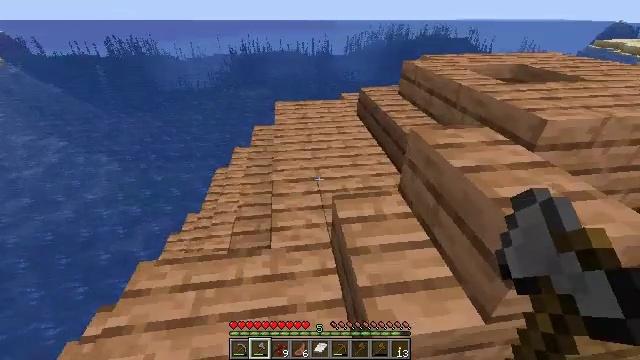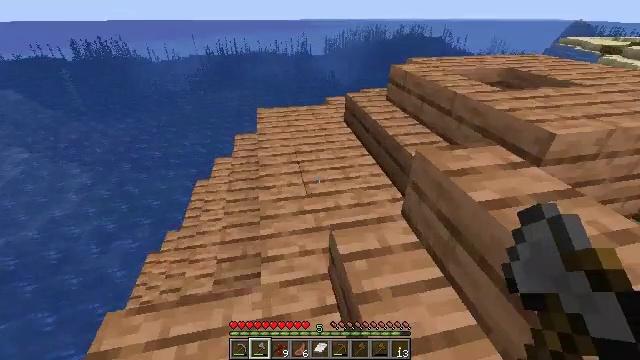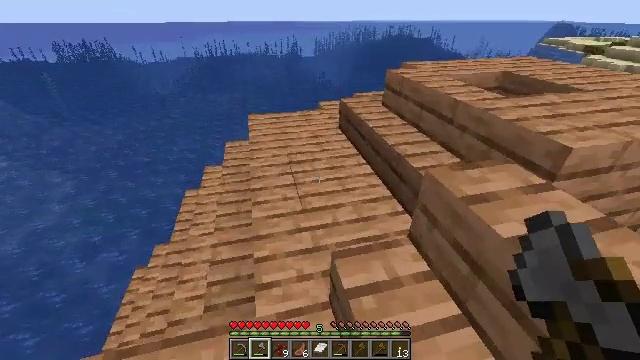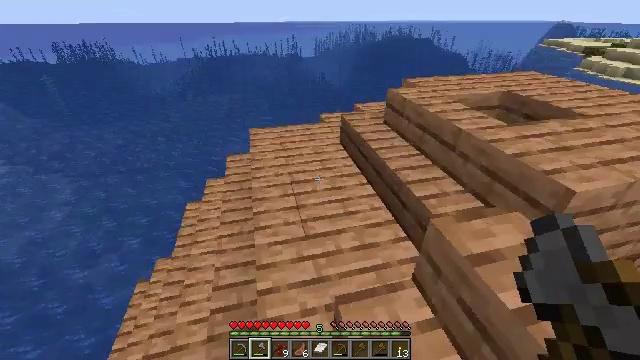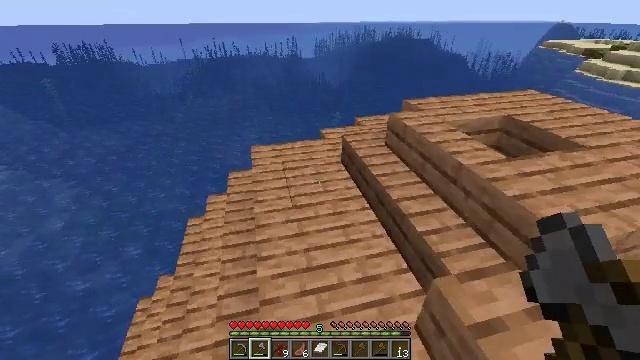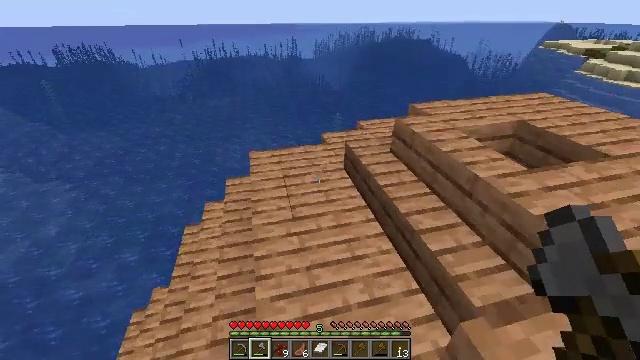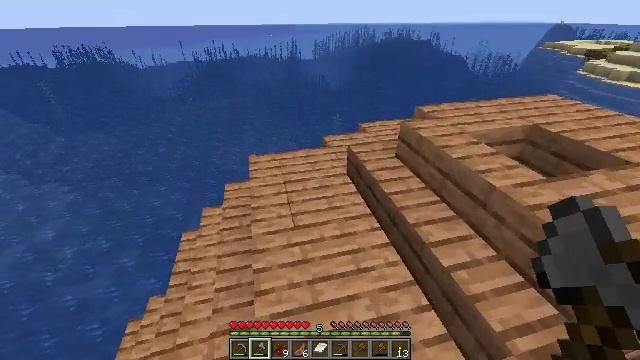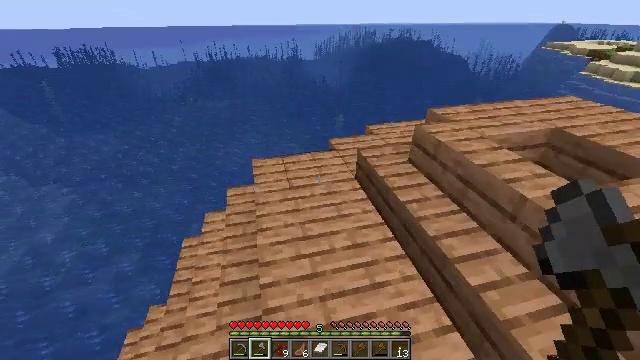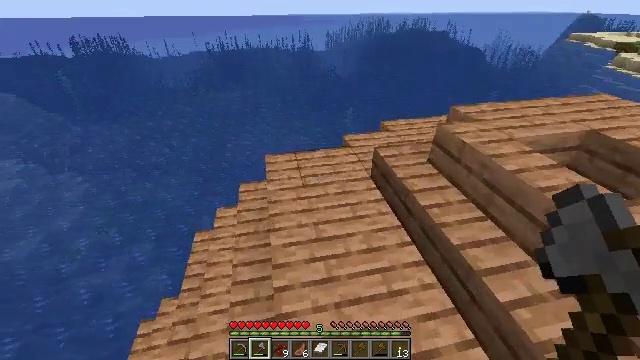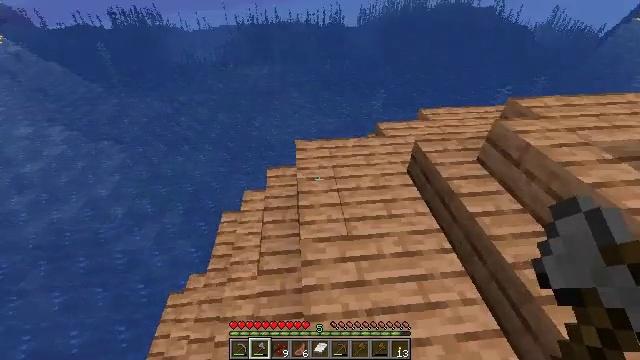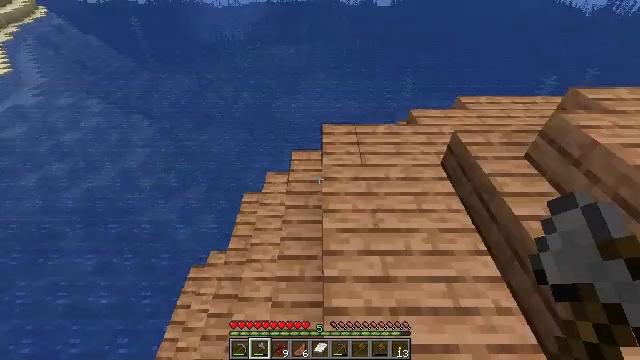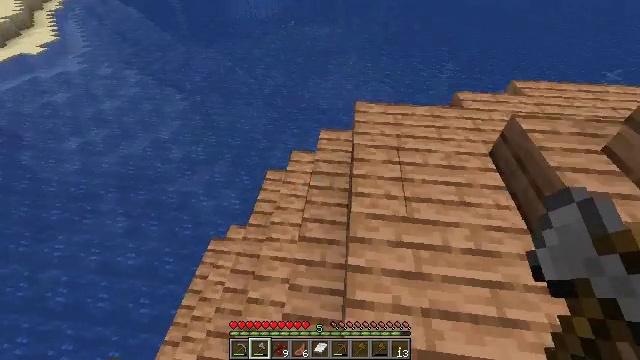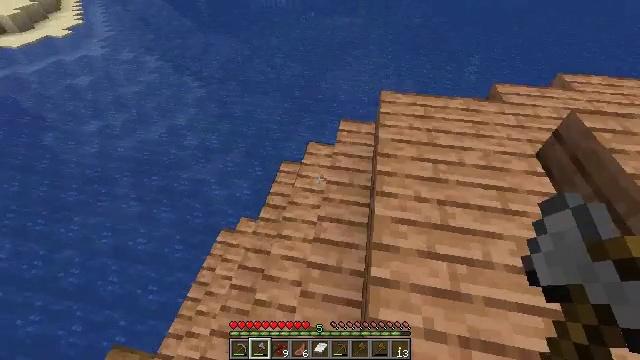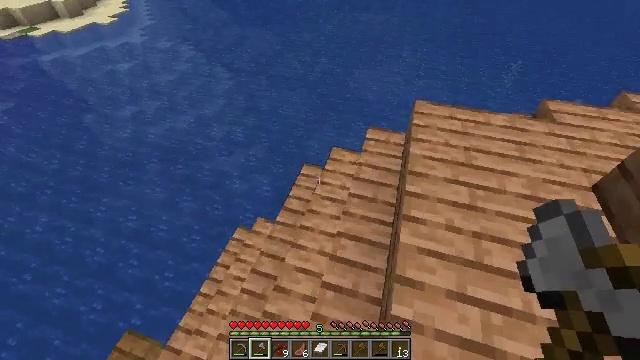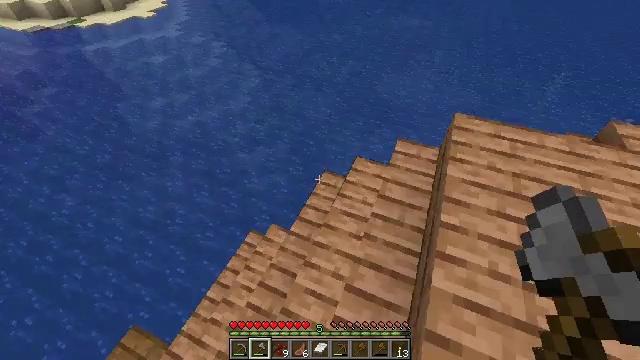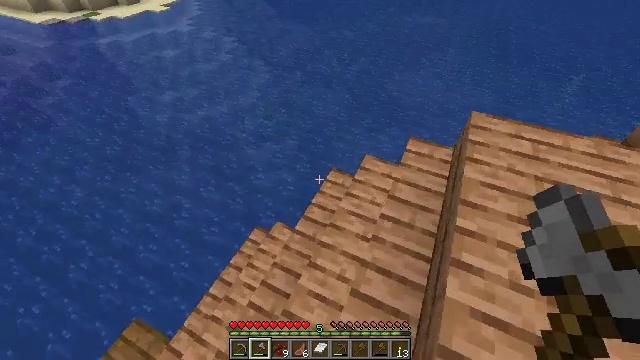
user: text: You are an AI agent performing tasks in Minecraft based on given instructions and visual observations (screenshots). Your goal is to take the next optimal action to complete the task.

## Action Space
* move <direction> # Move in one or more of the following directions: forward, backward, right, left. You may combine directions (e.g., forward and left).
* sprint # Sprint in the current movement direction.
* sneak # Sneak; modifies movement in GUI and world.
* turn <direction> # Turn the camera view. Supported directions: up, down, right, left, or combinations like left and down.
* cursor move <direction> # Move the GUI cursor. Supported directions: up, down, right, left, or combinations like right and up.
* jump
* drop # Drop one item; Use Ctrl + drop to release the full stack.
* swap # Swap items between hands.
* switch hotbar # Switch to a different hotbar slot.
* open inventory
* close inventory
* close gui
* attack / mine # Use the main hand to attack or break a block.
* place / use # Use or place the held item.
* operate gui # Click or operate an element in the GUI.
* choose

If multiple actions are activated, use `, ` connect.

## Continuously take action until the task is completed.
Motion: motion action
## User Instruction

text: Harvest spruce planks for building.
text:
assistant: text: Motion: move forward, turn right
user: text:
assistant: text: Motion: move forward, turn right
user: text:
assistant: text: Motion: move forward
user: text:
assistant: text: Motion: move forward
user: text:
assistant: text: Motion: move forward
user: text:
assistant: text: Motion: move forward and move left
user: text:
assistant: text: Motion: move forward and move left
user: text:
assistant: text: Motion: move forward and move left, turn left and down
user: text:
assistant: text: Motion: move forward and move left, turn left and down
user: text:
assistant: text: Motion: move forward and move left, turn left and down
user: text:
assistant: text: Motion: move forward, turn left and down
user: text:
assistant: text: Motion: move forward, turn left and down
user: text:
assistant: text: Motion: move forward, turn left
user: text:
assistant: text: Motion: move forward, turn left
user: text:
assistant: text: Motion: move forward, turn left
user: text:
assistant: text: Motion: move forward
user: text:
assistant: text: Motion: move forward
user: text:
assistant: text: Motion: move forward and move right, turn right
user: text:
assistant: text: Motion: move forward and move right, turn right
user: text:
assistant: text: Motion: move forward and move right, turn right
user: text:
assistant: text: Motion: move forward and move right, turn right
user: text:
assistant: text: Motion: move forward, turn right and up
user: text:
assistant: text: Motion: move forward, turn right and up
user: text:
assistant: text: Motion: move forward, turn right and up
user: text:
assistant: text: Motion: move forward, turn right and up
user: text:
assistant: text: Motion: move forward, turn right
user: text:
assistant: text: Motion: move forward, turn right and up
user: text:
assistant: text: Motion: move forward, turn right and up
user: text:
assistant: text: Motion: move forward, turn right
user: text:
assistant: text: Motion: move forward, turn right